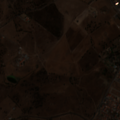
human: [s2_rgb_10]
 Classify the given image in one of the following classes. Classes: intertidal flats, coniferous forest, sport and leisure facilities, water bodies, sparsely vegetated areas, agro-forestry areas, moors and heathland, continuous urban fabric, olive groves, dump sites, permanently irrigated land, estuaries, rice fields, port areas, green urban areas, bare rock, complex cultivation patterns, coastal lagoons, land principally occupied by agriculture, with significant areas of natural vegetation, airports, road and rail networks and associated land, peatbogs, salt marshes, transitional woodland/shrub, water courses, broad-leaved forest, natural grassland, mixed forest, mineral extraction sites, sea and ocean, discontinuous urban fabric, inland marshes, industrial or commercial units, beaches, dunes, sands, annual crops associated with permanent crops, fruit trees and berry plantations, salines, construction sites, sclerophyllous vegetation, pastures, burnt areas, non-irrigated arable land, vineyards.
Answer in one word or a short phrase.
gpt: discontinuous urban fabric, non-irrigated arable land, pastures, agro-forestry areas, transitional woodland/shrub